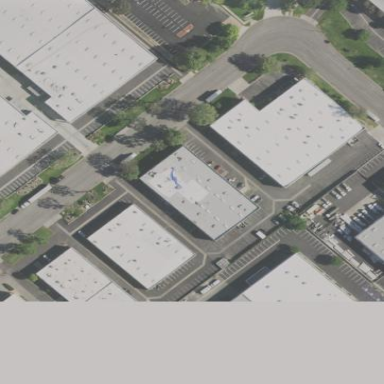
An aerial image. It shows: Warehouse.